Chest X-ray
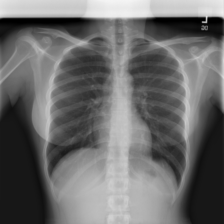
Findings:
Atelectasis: negative
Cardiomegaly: negative
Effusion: negative
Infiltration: negative
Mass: negative
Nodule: negative
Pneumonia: negative
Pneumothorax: negative
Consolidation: negative
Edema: negative
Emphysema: negative
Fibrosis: negative
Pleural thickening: negative
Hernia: negative